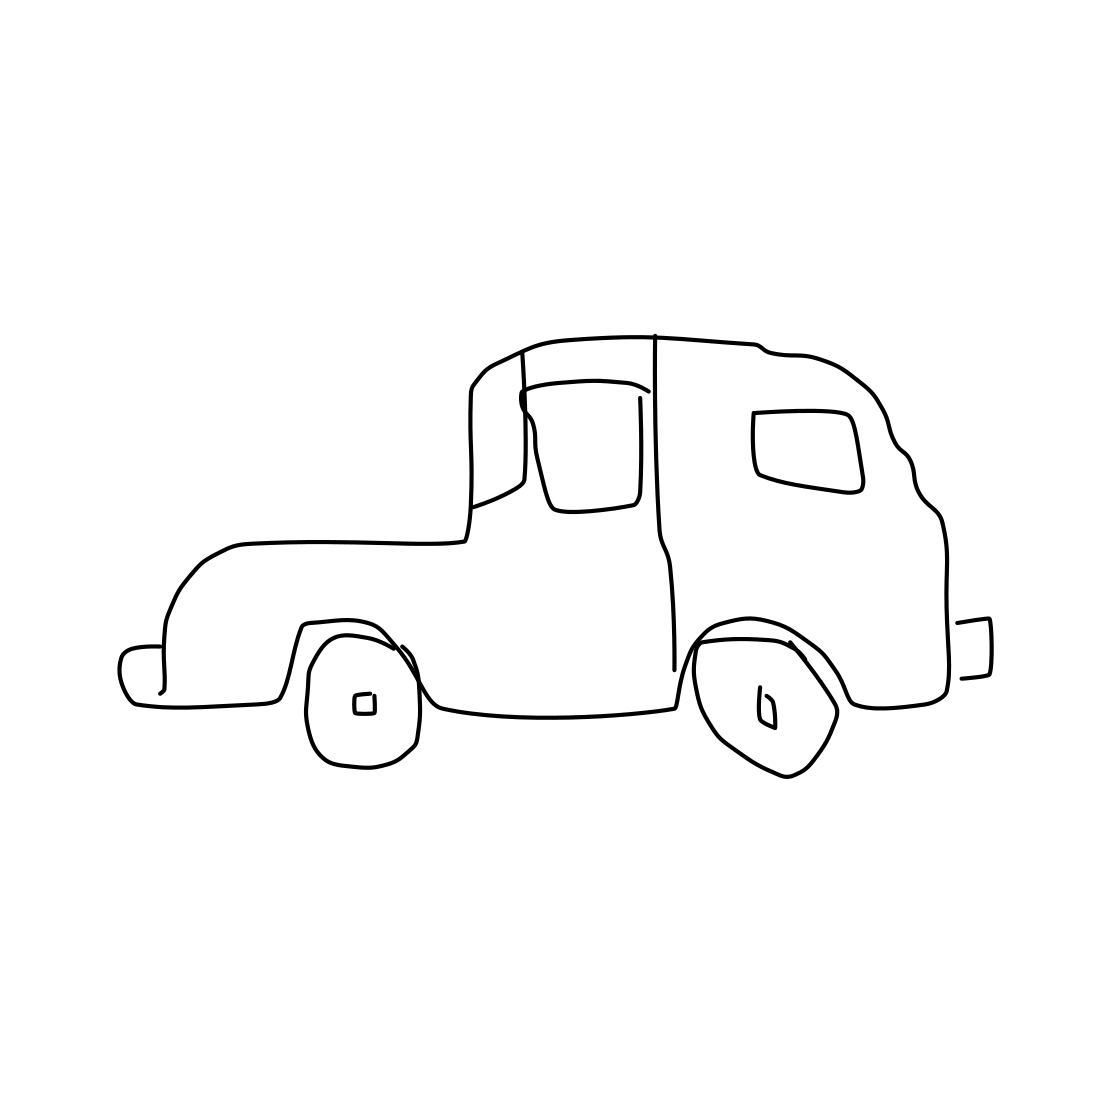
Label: car (sedan)